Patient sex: M
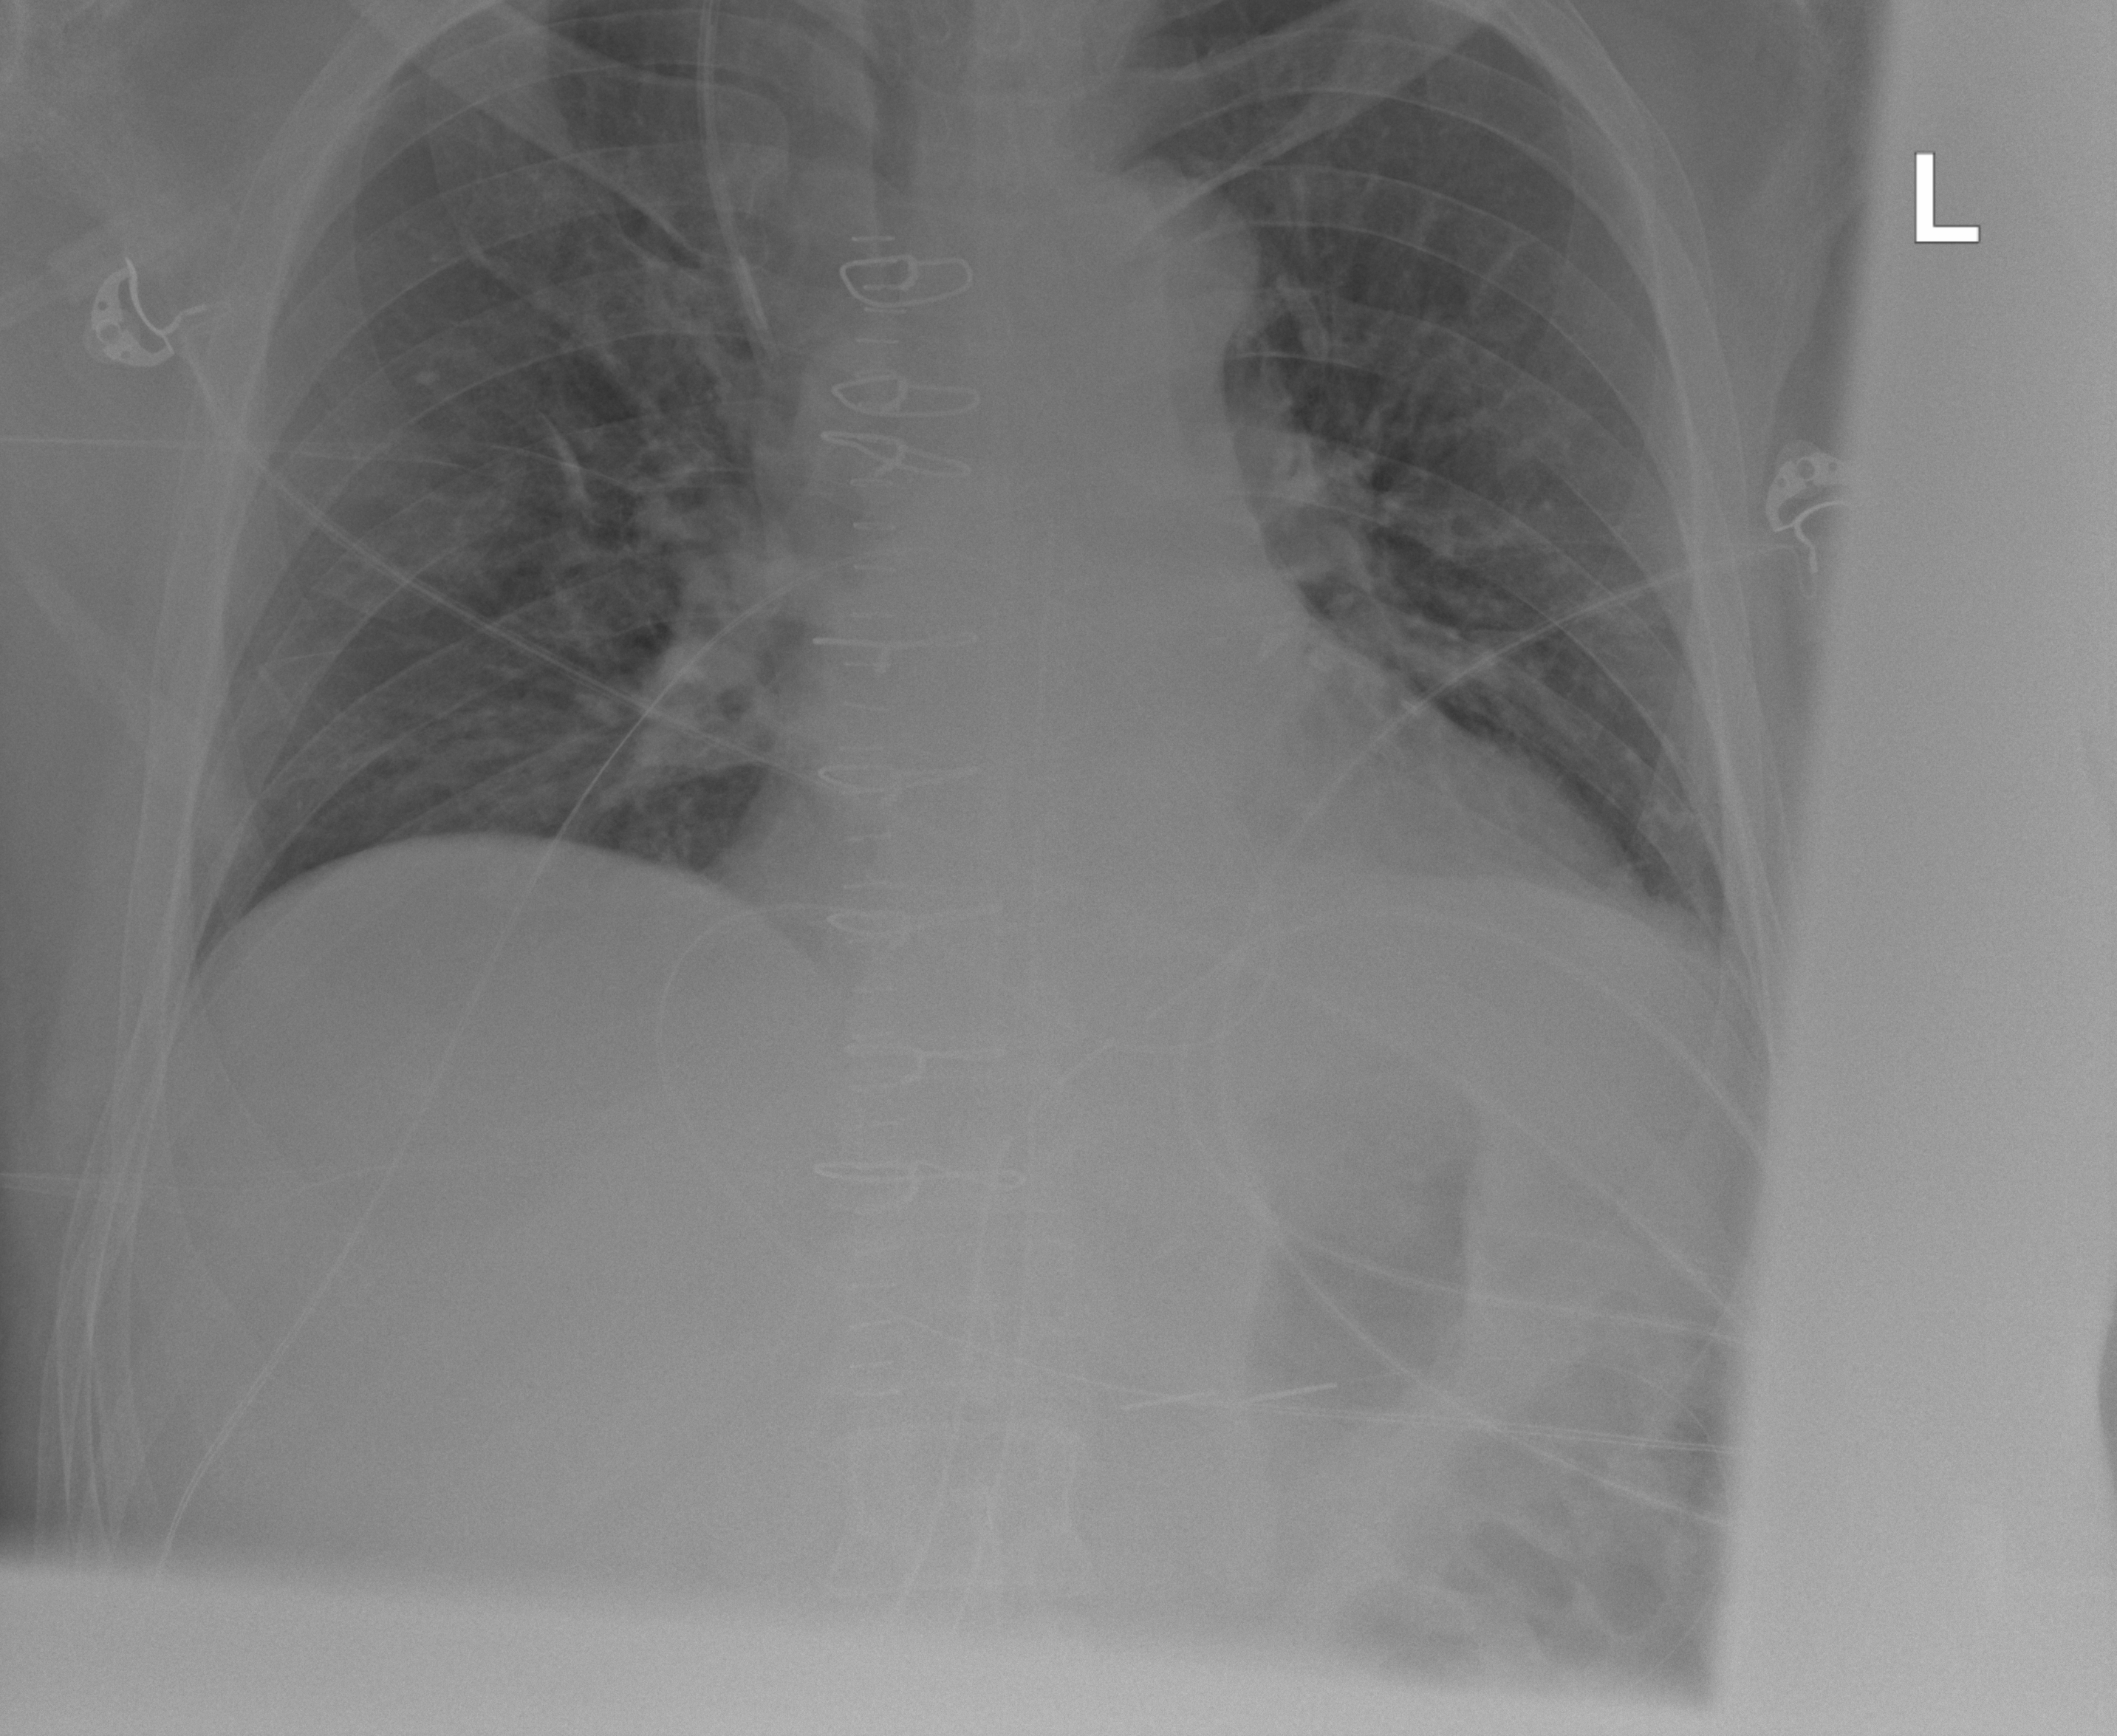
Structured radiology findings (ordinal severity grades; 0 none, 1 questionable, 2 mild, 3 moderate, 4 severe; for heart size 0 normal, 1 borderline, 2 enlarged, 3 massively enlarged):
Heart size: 1
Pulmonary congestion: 1
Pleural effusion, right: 0
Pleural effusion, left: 1
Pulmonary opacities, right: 0
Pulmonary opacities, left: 0
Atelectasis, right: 0
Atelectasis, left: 0